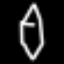
Label: diamond